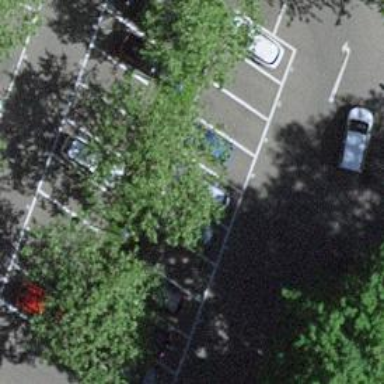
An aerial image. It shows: Parking area with surface.